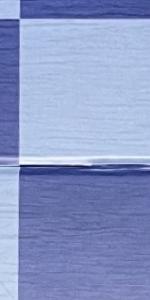
Label: Empty